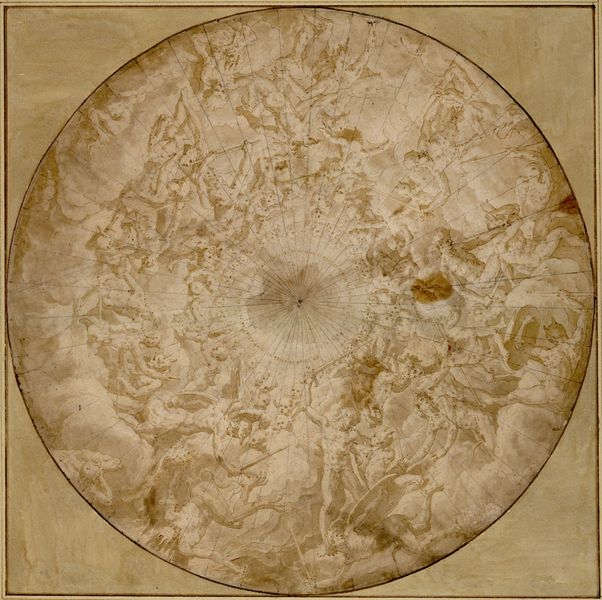
Titel: Sturz der Engel
Künstler: Jacopo Zanguidi Bertoja
Standort: Wien
Institution: Albertina, Wien
Schlagwörter: gott, himmel, kampf, wolken, braun, zeichnung, gesichter, schädel, decke, kinder, kreis, rund, engel, sepia, figuren, kuppel, platte, schild, tusche, stern, strahlen, scheibe, schwert, entwurf, karte, götter, jüngstes gericht, teufel, putten, globus, welt, einteilung, segmente, radius, durchmesser, koordinatensystem, abwicklung, tortenstücke, kuppelbemalung